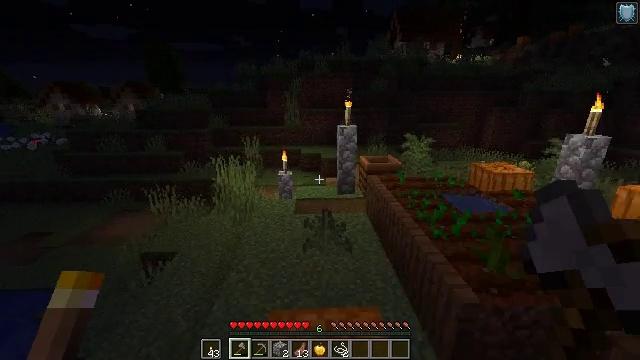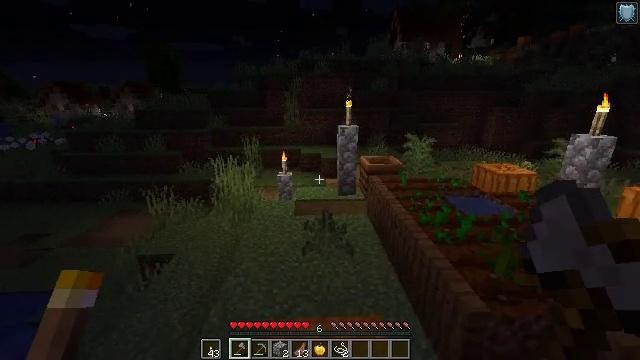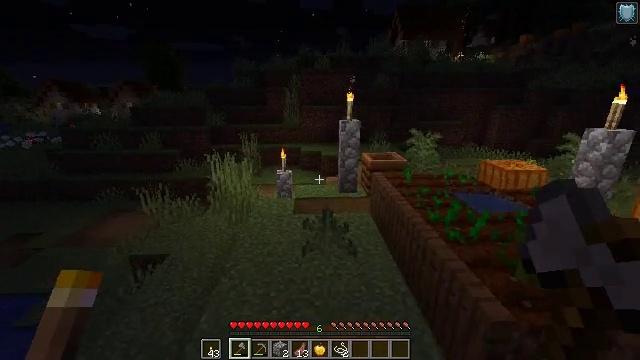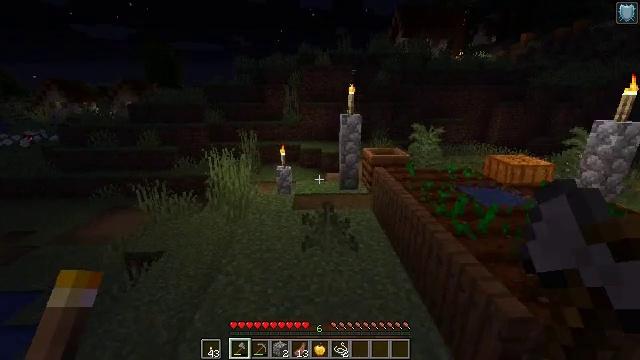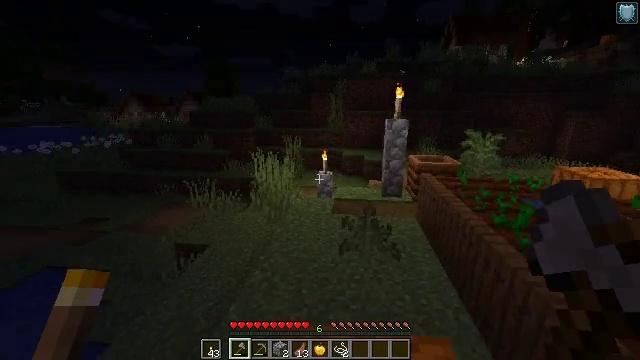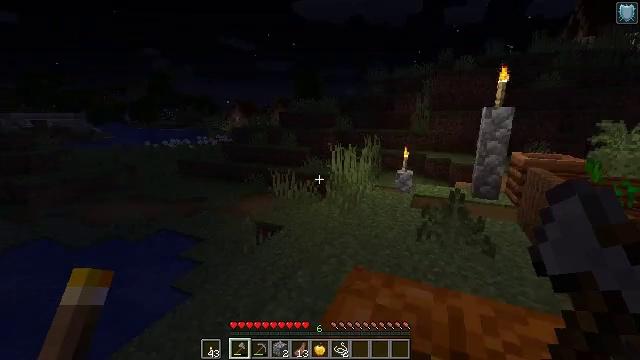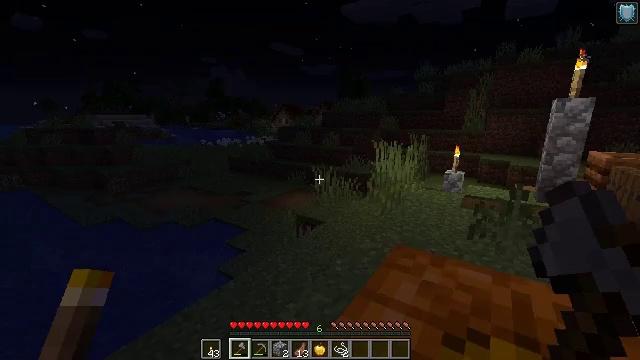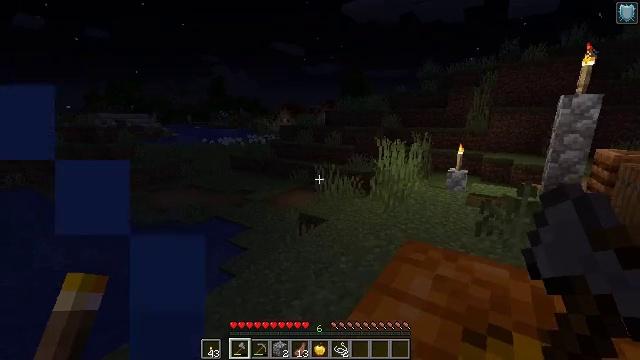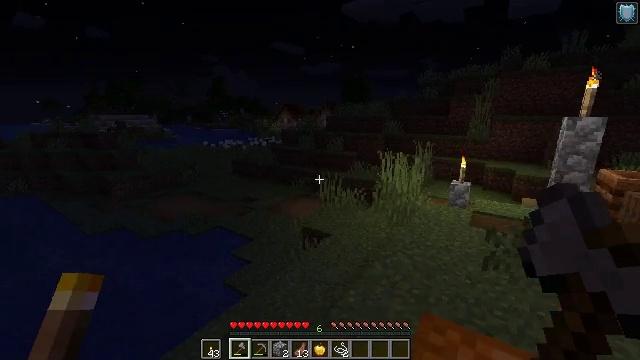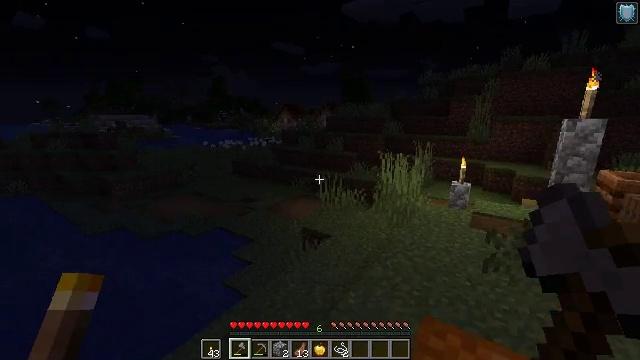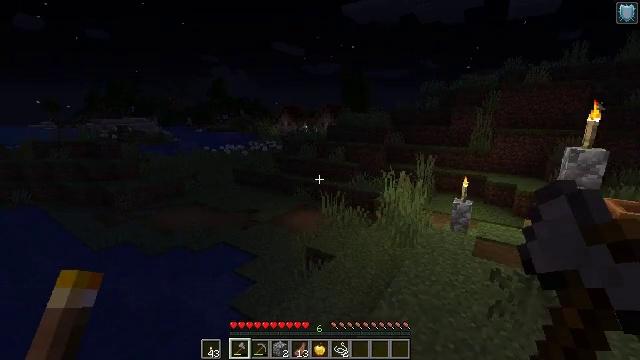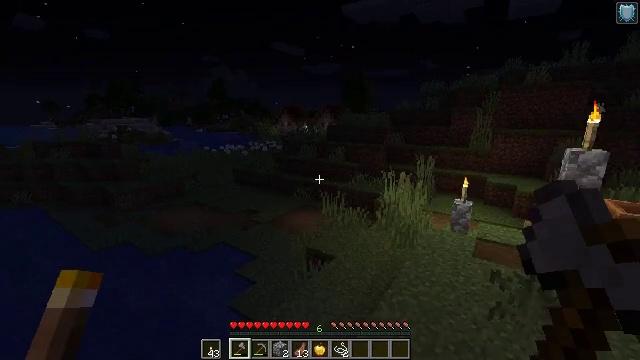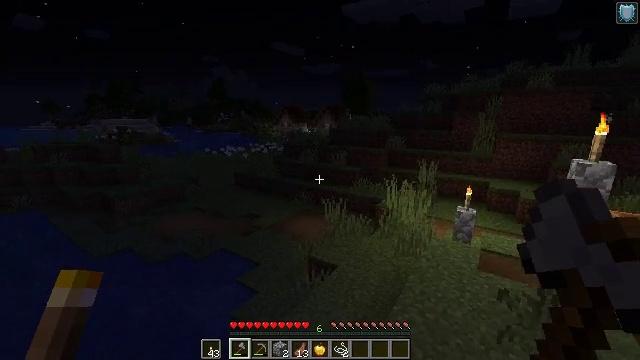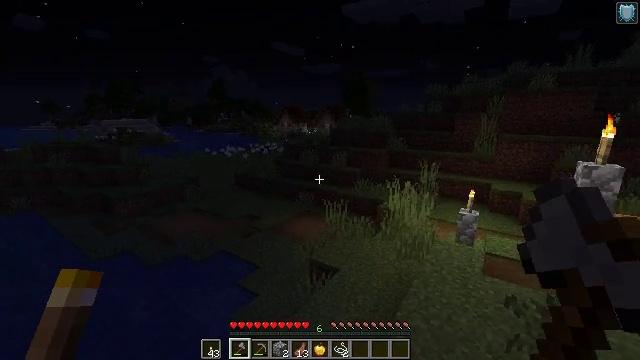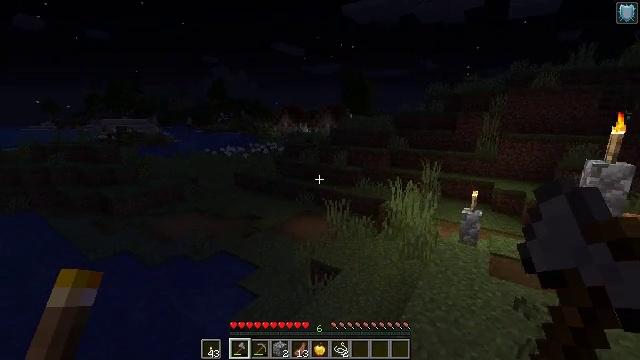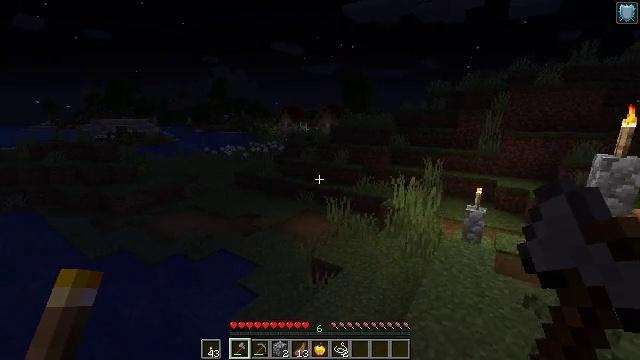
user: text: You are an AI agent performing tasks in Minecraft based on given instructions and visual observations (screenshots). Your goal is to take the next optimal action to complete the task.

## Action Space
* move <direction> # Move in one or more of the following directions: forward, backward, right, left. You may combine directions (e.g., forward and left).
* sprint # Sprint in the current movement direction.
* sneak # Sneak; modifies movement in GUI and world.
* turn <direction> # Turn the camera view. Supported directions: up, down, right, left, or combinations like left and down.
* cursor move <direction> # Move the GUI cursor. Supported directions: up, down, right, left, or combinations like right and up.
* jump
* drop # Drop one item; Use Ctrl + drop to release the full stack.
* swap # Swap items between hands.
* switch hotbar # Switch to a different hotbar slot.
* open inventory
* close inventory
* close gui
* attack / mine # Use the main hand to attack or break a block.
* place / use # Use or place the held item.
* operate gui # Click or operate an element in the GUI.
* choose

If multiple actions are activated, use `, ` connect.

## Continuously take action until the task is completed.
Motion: motion action
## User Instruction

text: Interact with the crafting table to craft a loom.
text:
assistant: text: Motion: move forward
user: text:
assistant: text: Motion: move forward
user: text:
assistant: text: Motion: move forward
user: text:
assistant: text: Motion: move forward, turn left and up
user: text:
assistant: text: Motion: move forward, turn left and up
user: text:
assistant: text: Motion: move forward, turn left
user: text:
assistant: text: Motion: move forward
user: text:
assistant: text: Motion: move forward, jump
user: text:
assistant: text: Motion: move forward, jump
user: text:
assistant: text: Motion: move forward, jump
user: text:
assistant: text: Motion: move forward, jump
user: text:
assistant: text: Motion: move forward, jump
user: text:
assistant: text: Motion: move forward, jump
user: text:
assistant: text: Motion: move forward
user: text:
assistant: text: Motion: move forward
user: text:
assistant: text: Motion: move forward
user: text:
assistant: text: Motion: move forward
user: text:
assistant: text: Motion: move forward
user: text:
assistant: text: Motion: move forward
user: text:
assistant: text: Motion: move forward
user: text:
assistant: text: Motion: move forward
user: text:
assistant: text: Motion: move forward
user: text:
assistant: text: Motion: move forward, turn right
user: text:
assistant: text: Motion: move forward, turn right
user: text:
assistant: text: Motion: move forward, turn right and up
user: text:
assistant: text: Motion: move forward, turn right and up
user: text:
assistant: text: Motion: move forward
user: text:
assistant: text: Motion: no_op
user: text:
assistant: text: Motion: move forward
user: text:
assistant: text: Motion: move forward